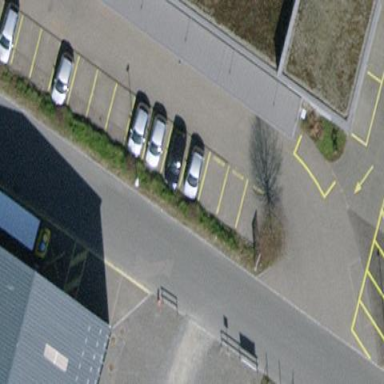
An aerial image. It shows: Parking area with asphalt surface.